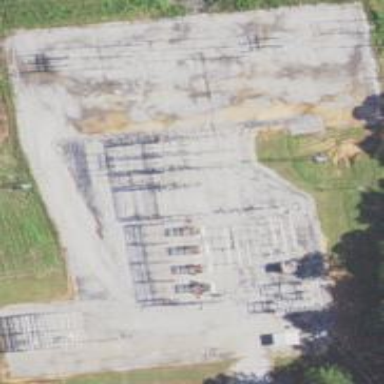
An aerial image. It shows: There is distribution substation enclosed by fence.